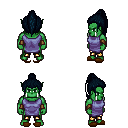
a pixel art fantasy rpg character, male body template, orc, green skin, chain tabard jacket, gold greaves, raven long topknot hairstyle, leather bracers, brown slippers, four views (front, back, left, right), 2x2 character sprite sheet, small pixel art, hard edges, no anti-aliasing